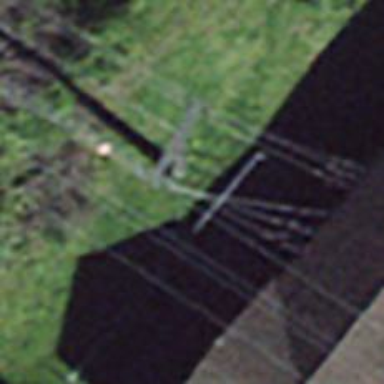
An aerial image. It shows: Power tower.